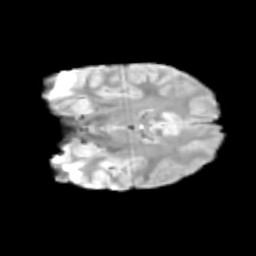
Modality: T2w
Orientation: coronal
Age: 12
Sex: female
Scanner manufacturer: siemens
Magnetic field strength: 3 T
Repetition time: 3.8 s
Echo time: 0.07 s